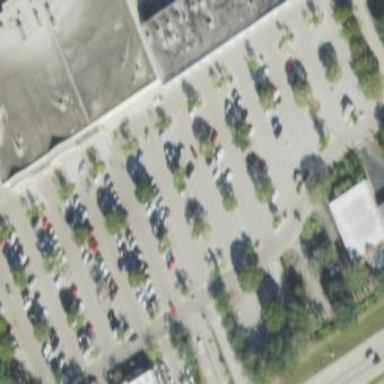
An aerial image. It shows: Parking area with surface.